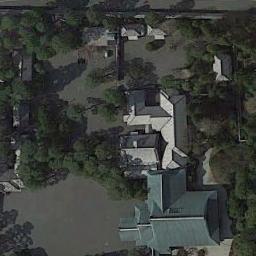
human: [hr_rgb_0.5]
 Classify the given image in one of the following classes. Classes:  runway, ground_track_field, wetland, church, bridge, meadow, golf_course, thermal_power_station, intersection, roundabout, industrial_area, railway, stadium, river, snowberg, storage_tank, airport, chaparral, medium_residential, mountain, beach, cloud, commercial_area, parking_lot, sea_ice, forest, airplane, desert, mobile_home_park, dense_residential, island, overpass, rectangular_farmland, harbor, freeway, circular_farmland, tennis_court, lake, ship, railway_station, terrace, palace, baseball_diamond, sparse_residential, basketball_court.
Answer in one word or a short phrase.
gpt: palace